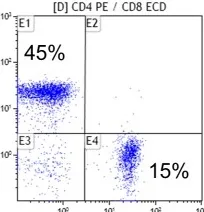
Quantification of T lymphocytes (CD4+/CD8+ and B lymphocytes (CD19+/CD20+) populations by flow cytometry in peripheral blood. , quantification of CD4+ T lymphocytes and CD8+ T lymphocytes.
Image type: pathology (immunostaining)